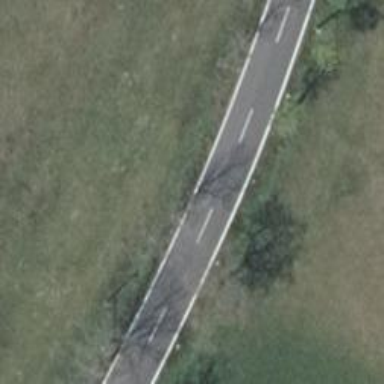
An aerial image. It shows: Secondary road with asphalt surface.